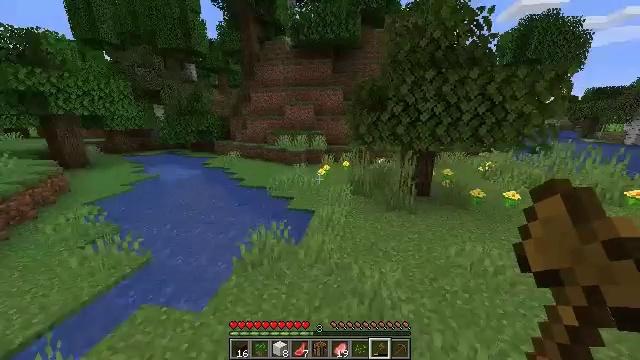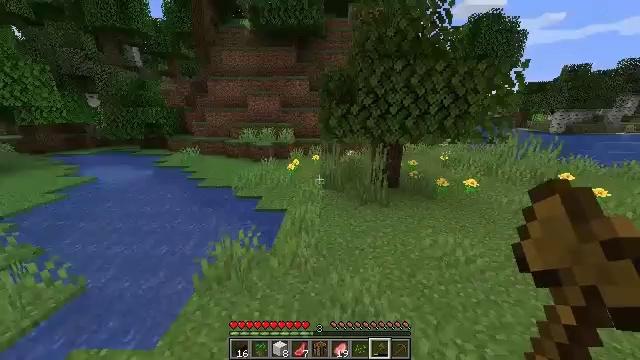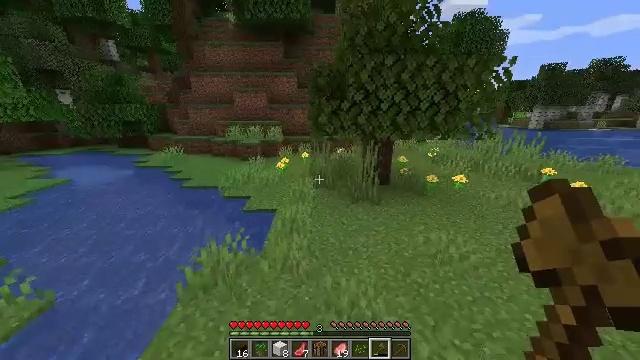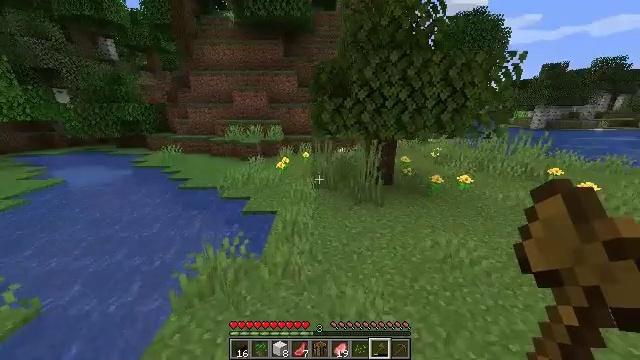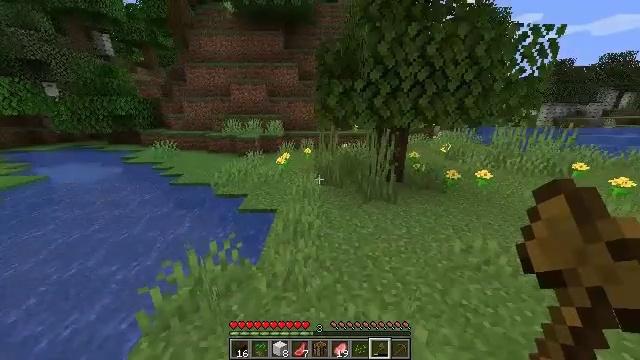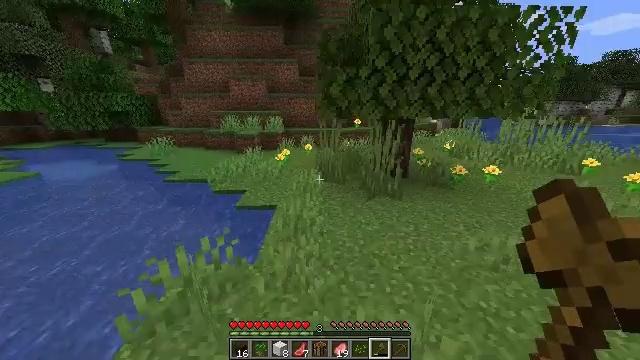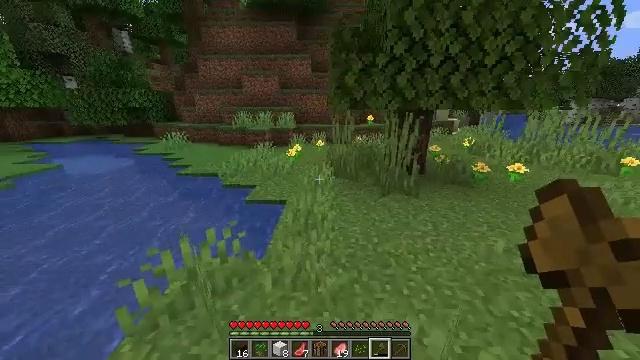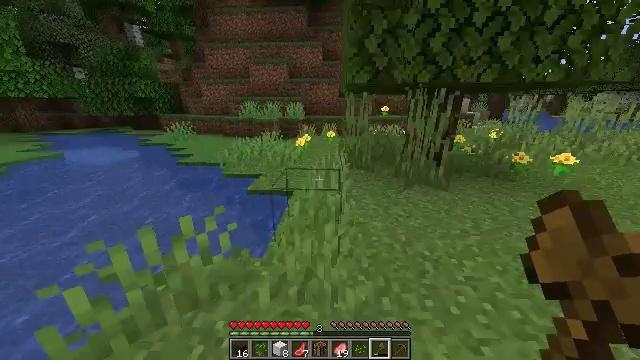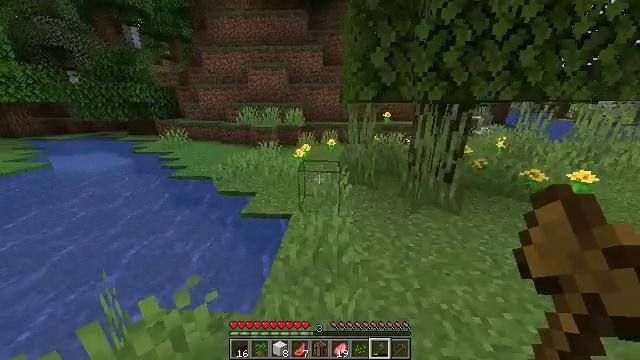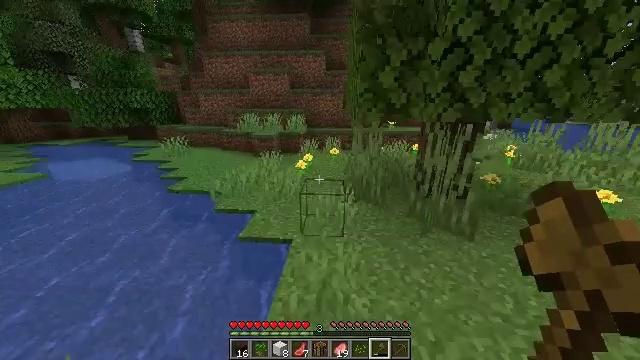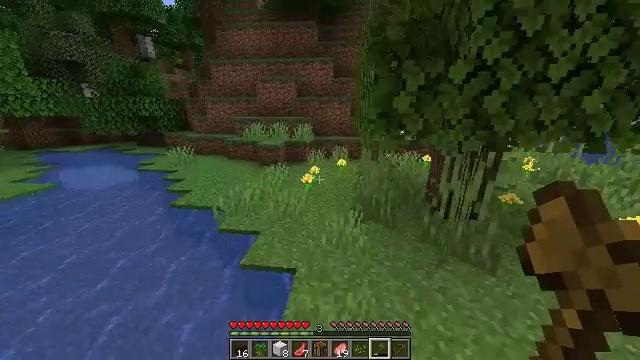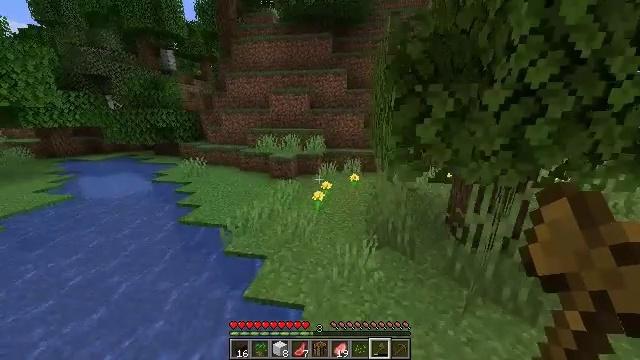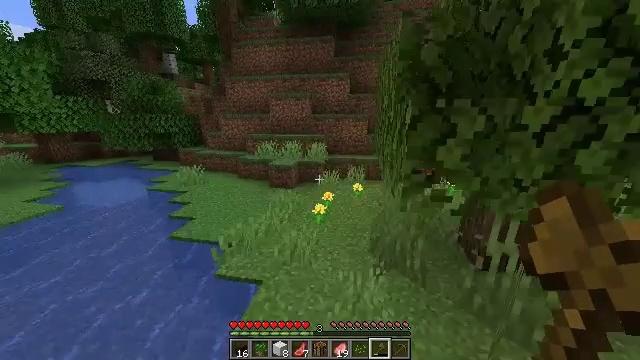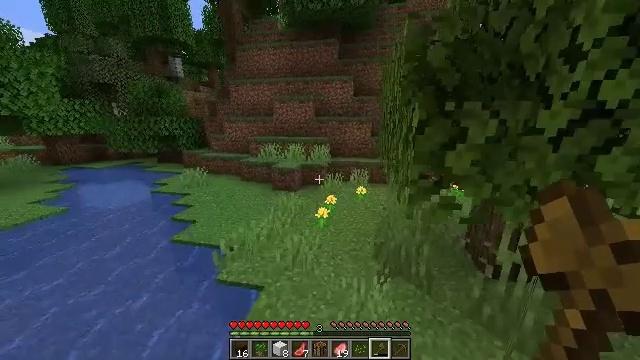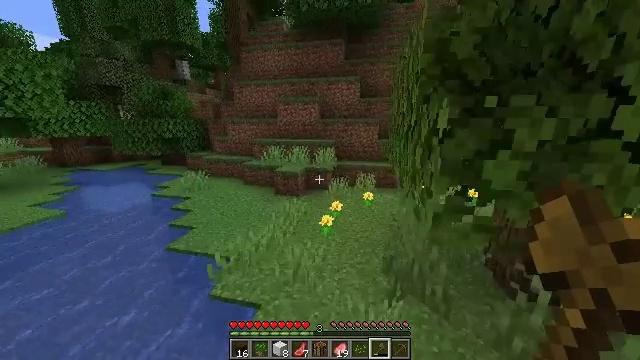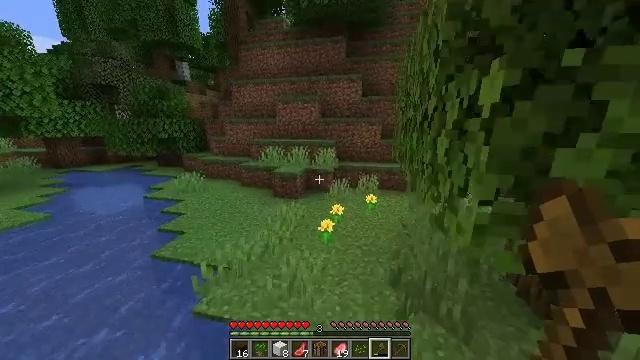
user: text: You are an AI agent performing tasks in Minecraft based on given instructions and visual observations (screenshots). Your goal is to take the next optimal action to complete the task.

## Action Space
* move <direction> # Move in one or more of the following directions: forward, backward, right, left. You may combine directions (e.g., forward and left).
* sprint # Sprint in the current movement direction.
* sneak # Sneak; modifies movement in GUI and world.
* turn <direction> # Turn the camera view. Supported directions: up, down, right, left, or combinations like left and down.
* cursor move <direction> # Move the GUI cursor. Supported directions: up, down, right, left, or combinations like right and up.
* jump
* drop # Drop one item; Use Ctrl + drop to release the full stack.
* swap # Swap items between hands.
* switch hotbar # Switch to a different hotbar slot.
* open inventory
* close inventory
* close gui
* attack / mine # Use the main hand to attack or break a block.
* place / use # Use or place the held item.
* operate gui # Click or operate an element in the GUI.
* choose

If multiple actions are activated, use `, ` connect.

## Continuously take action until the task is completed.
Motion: motion action
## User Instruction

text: Collect the rose bush for decoration.
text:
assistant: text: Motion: move forward, turn right and down, jump
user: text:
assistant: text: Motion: move forward, turn right, jump
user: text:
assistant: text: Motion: move forward, jump
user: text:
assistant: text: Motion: move forward, jump
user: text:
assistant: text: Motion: move forward, jump
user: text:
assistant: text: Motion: move forward, turn left, jump
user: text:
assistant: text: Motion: move forward, turn left, jump
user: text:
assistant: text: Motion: move forward, jump
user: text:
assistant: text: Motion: move forward, jump
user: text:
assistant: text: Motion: move forward, turn left, jump
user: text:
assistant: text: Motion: move forward, turn left and up, jump
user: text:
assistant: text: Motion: move forward, jump
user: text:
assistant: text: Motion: move forward, jump
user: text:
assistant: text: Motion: move forward, turn left, jump
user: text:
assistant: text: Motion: move forward, jump
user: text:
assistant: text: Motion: move forward, jump
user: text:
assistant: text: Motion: move forward, jump
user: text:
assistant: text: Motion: move forward and move left, jump
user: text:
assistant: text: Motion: move forward and move left, jump
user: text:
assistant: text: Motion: move forward and move left, jump
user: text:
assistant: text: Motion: move forward and move left
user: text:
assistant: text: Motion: move forward and move left
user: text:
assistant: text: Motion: move forward, turn left
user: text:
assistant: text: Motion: move forward
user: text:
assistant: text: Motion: move forward
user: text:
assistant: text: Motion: move forward
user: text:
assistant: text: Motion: move forward
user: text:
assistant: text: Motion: move forward
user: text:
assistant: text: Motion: move forward
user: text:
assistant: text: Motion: move forward, turn right